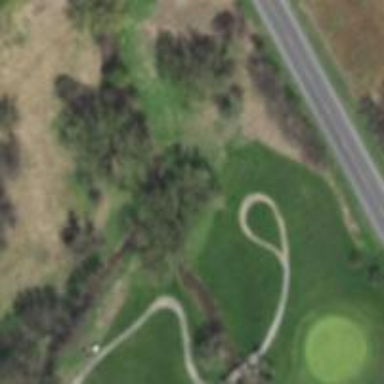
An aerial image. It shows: Grass area designated as golf tee.